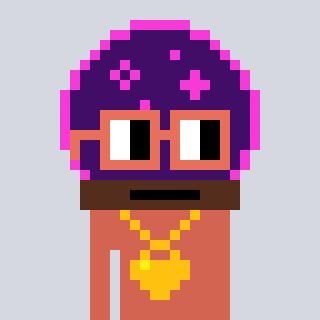
a pixel art character with square orange glasses, a crystalball-shaped head and a peachy-colored body on a cool background